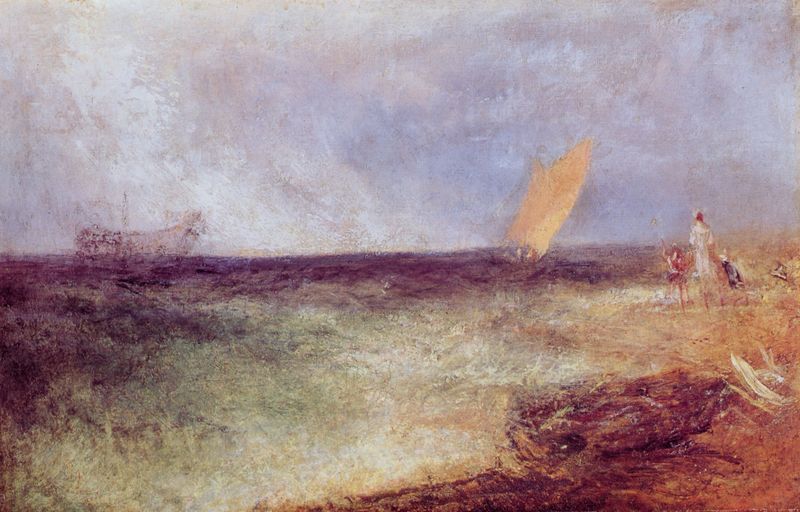
Titel: Außerhalb von Ramsgate?
Künstler: William Turner
Standort: USA
Institution: Privatsammlung
Schlagwörter: blau, dunkel, felsen, gemälde, gewitter, hand, himmel, meer, wasser, weiß, wolken, gelb, grün, impressionismus, landschaft, menschen, ocker, sand, see, ufer, braun, frau, grau, hell, hut, kleid, licht, orange, zeichnung, dame, gras, rot, wolke, malerei, halten, mensch, bild, hände, öl, feld, ferne, horizont, morgen, vögel, weite, wind, sonne, gewand, familie, kind, mutter, tochter, england, boot, boote, kinder, beine, bewölkt, hellblau, gischt, küste, schiff, schiffe, segel, segelboot, sommer, strand, wellen, zwei, fischer, segelschiff, nachmittag, dünen, farben, dunst, lila, violett, romantik, schaum, ölgemälde, brandung, dampfer, flut, kutter, möwen, seestück, sturm, turner, wetter, wogen, blue, oil, people, white, women, dark, duktus, gold, green, lady, painting, woman, yellow, spielen, oil painting, brown, freude, unscharf, spiel, spaziergang, sandstrand, bewölkung, kinderfrau, farbauftrag, ferien, verschwommen, verwischt, vorsicht, imprssionismus, cloud, clouds, sky, begegnung, boat, field, landscape, nature, ocean, sea, ship, shore, water, waves, horizon, summer, child, atmosphäre, himel, spaziergänger, grass, light, impressionism, purple, mother, bird, walking, sohn, beach, boats, sail, salvation, storm, children, abstract, winken, heimkehr, family, bleu, pastel, weather, lebendig, konfrontation, beobachtung, dune, ships, canvas, paint, kids, playing, william turner, fog, blurry, sailing, geisterschiff, kidner, mutter mit kindern, strandspaziergang, father, son, mesnchen, goodbye, erwachsener, impression, abstact, daughter, sre, sailing ship, fun, holding hands, swim, stranded, browm, sailer, imspessionist, two kids, absrtact, famliy, strandgras, segelschff